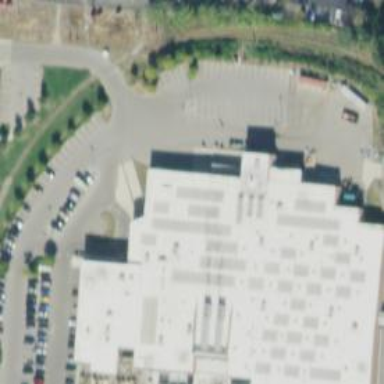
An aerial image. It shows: Retail building housing supermarket.